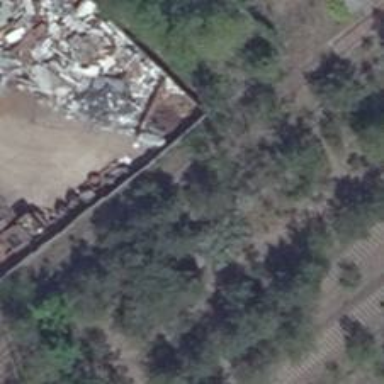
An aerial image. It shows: Abandoned railway yard.